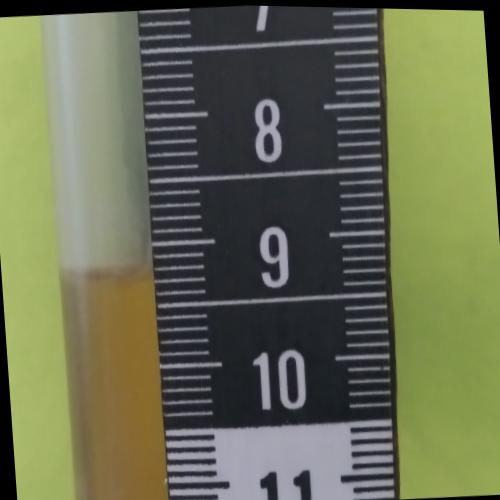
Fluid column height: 9.2 cm